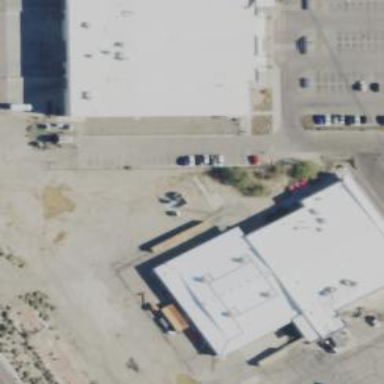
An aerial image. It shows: Retail building housing hardware shop.